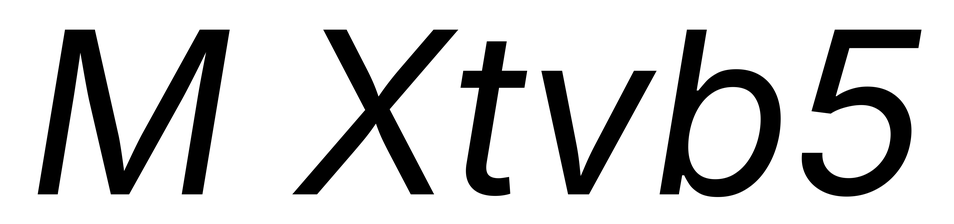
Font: Inter-Italic_Italic